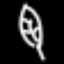
Label: leaf